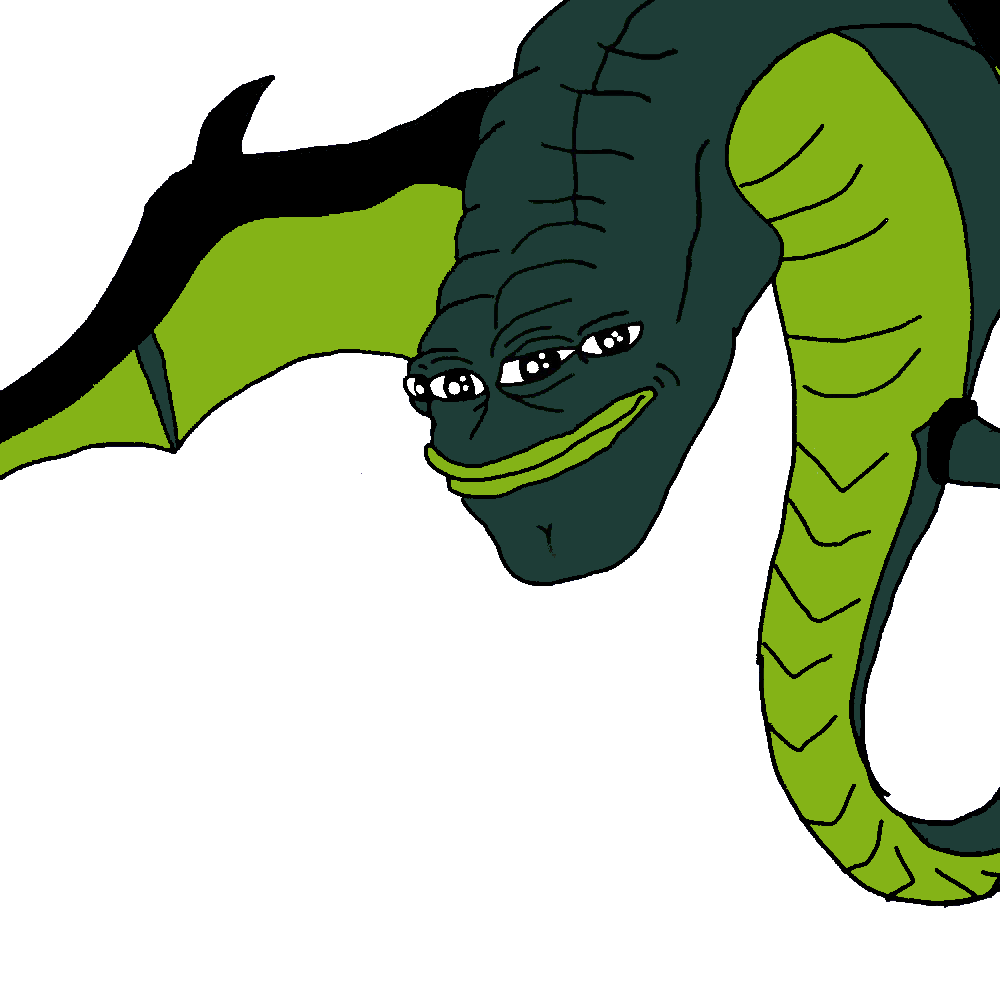
Label: 5_Pepe